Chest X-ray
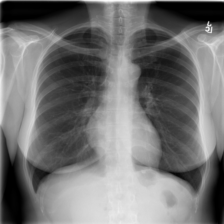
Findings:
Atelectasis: negative
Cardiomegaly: negative
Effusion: negative
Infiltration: negative
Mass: negative
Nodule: negative
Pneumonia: negative
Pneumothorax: negative
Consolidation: negative
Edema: negative
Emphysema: negative
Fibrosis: negative
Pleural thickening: negative
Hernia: negative